Question: I have a main div which contains another 3 divs, inner divs are each separated into widths of 20% 50% and 30%. I encountered an issue, when resizing window to smaller sizes I get that squeezed effect ass all elements resize, however I want to keep element 1 and 3 at certain sizes (40px and 75px respectively). I tried setting element 1 to 40px, element 2 to 100% and element 3 to 75px widths, but eneded up with getting element 2 to occupy all space and push other elements out. I'll include image of normal state, resized state and desired state (on resize) that I wan't to achieve. How could I achieve it?

As you can see I only want middle section (element 2) to resize as windows is resized.
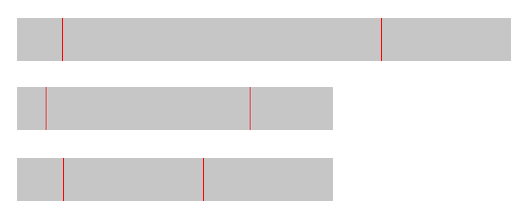
Answer: '''
<div class="div-contain">
<div class="div-1"><div>
<div class="div-2"><div>
<div class="div-3"><div>
<div>
.div-contain {
position: relative;
}
.div-1 {
width: 20%;
min-width: 40px;
float: left;
}
.div-2 {
width: 50%;
position: abosolute;
margin: 0 auto;
}
.div-3 {
width: 30%;
min-width:75px;
float: right;
}
'''
You could also use a media query and directly specify widths when it reaches a break point. add a margin to the center div the size of the left div